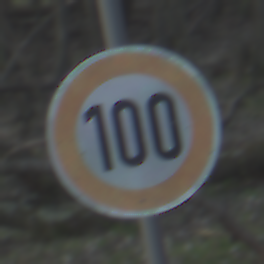
Verkehrszeichen: Geschwindigkeit100
Umgebung: Outdoor, Nature
Tageszeit: SunriseSunset
Wetter: Clear
Licht: Natural
Jahreszeit: Winter
Kontrast: LowContrast